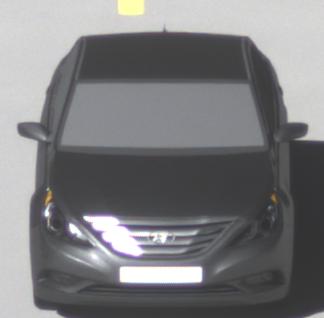
Make: Hyundai
Model: Sonata
Detailed model: Gen. 6 YF
Model produced from: 2009
Model produced until: 2016
Doors: 4
Color: gray
Road condition: dry road
Daytime: morning or afternoon
Contrast: high contrast